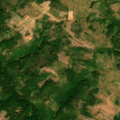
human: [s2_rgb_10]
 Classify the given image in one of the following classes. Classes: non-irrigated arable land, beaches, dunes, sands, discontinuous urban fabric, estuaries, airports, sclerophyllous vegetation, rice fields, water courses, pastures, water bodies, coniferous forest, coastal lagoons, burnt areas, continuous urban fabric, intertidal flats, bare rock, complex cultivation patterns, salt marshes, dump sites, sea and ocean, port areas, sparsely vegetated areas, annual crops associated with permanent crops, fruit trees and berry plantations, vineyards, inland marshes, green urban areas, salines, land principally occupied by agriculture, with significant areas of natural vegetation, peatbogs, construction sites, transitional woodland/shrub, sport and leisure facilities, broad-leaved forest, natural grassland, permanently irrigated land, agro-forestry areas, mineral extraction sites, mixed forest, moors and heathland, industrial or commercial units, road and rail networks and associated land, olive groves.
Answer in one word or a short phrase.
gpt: pastures, complex cultivation patterns, land principally occupied by agriculture, with significant areas of natural vegetation, broad-leaved forest, transitional woodland/shrub